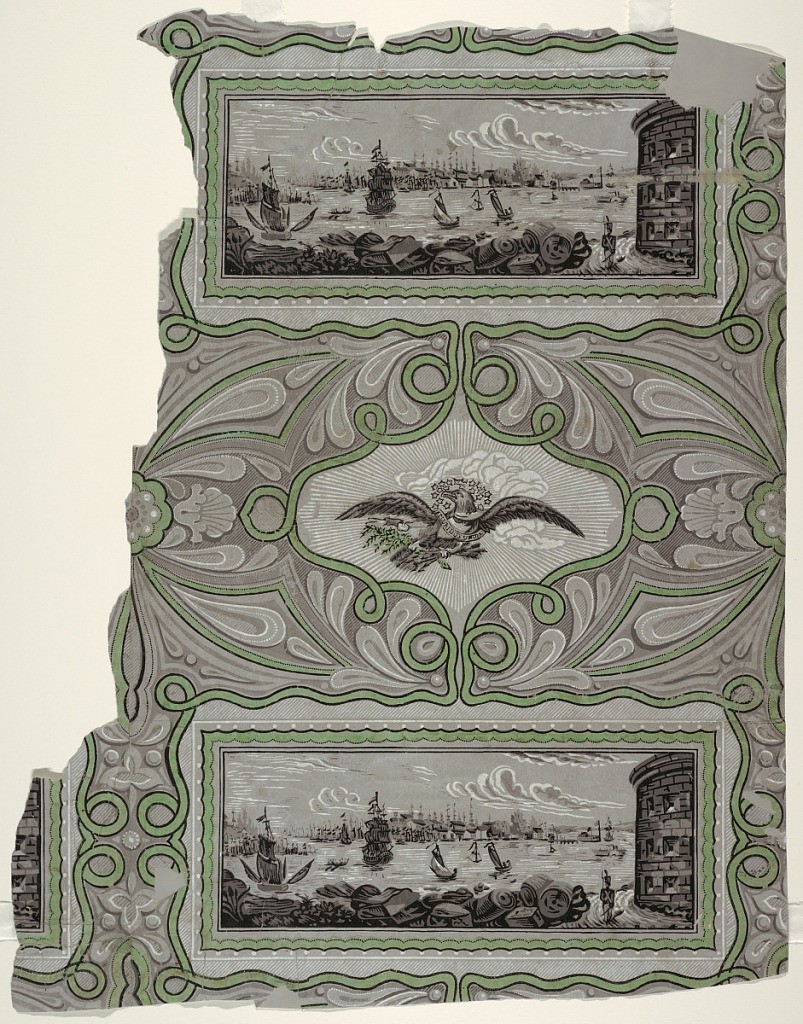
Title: Sidewall
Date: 1830
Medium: Block-printed on handmade paper
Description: View of New York City harbor as seen from Castle Williams on Governor's Island,  probably adapted from a print of the scene. Foreground shows sentry walking at base of tower. Sailing ships, sailboats and side-wheeler in Lower Bay and southern tip of Manhattan in distance. This scene enclosed in rectangle, alternating with decorative cartouche shape enclosing motif of eagle in flight carrying "E PLURIBUS UNUM" banner. Printed in grisaille, black, white and lime green.